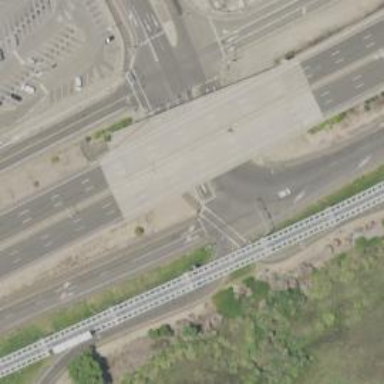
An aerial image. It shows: Trunk link highway.